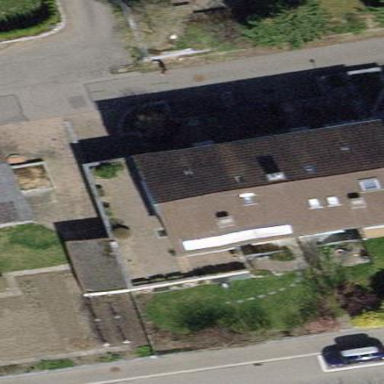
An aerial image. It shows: Building with tile roof.